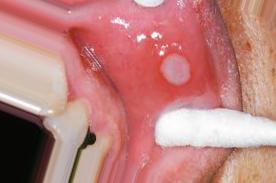
Condition: Mouth Ulcer